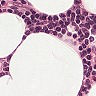
Metastatic tissue present: no